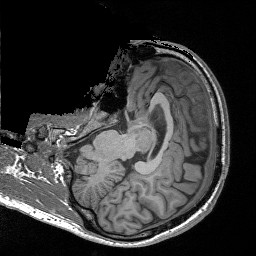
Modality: T1w
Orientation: axial